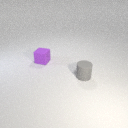
small purple rubber cube to the left of small gray rubber cylinder